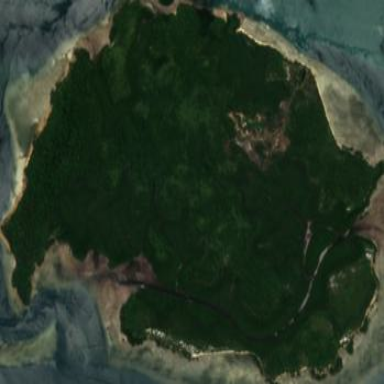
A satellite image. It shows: Island with natural coastline and mangrove wetlands.